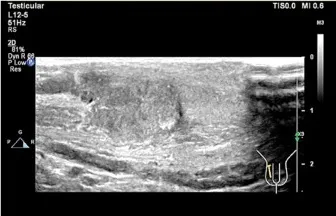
Ultrasound image of the testis. Ultrasound image of the right testis.
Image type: radiology (ultrasound)